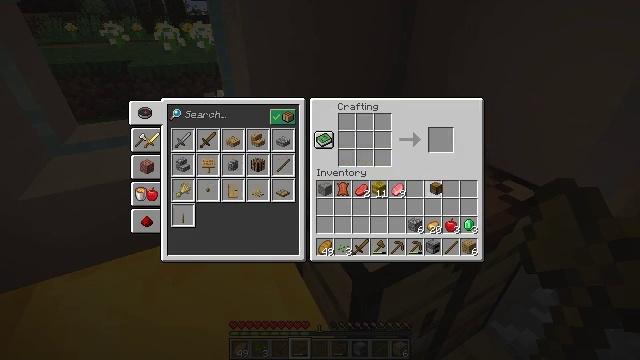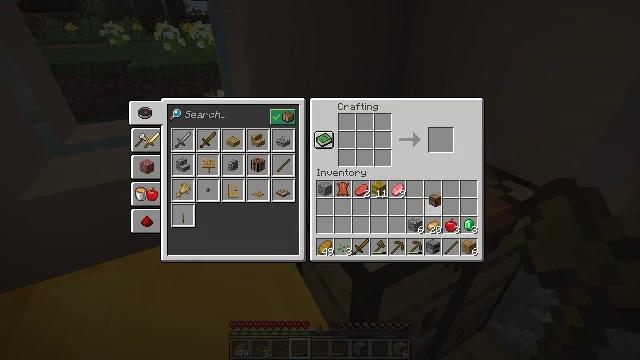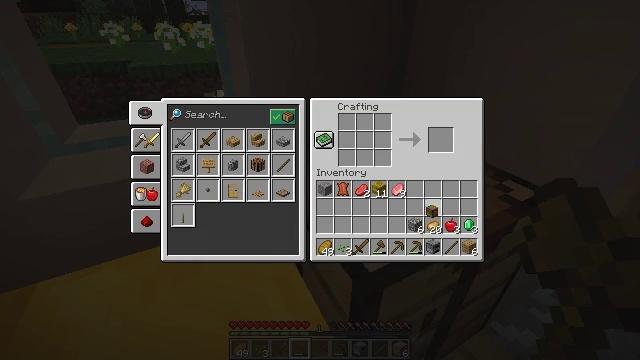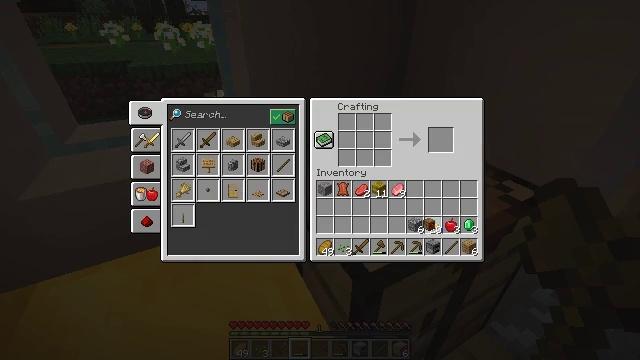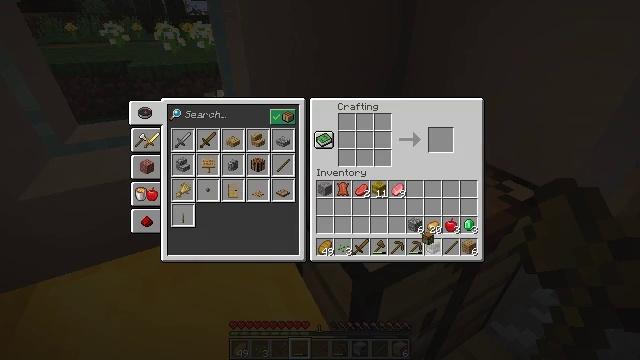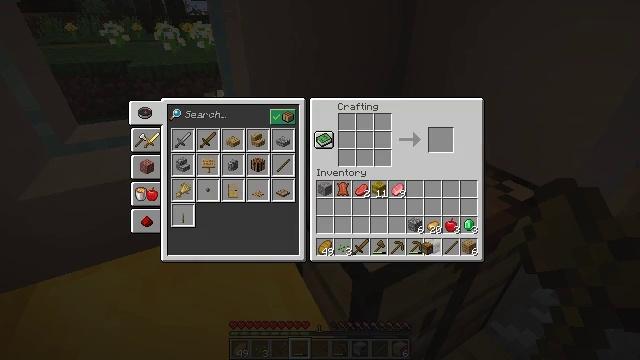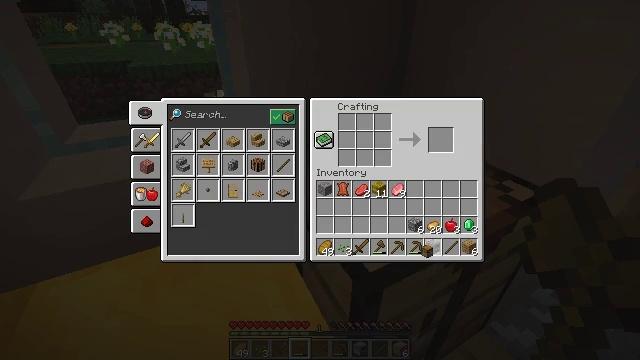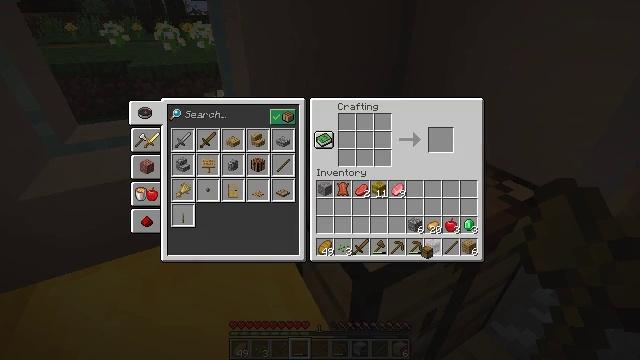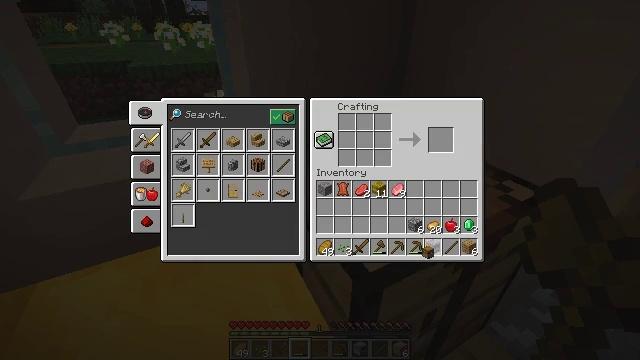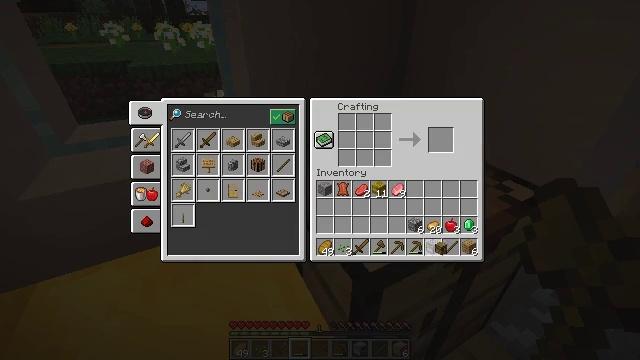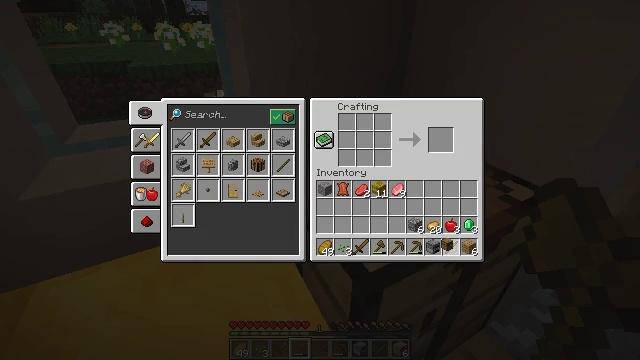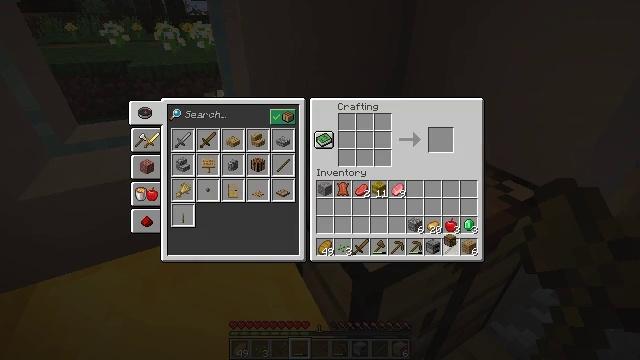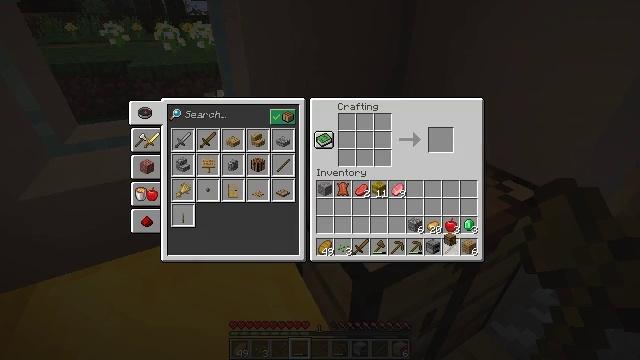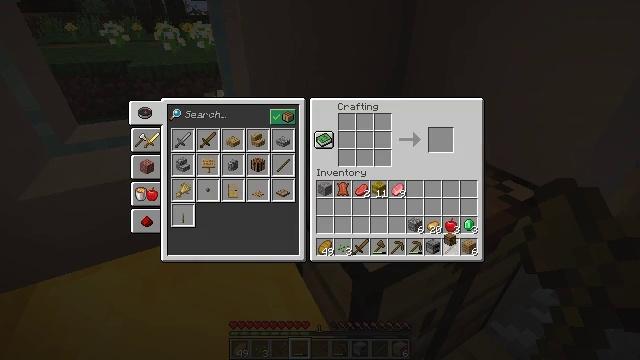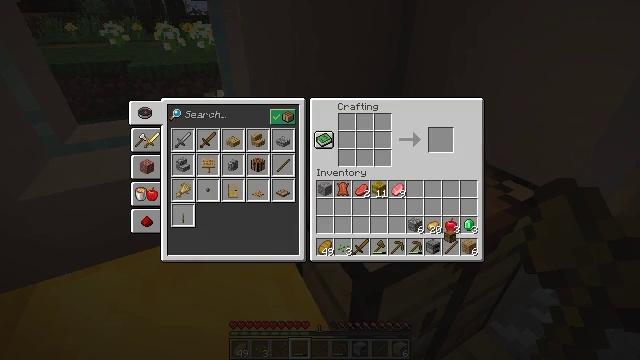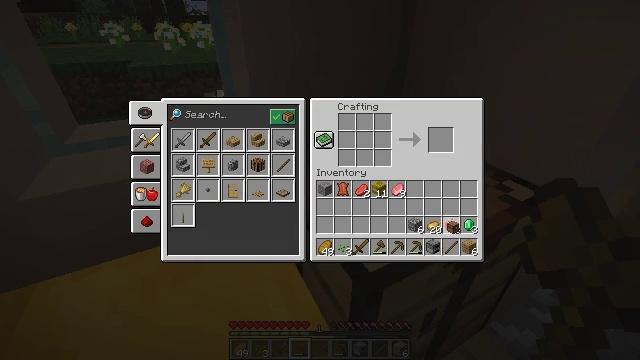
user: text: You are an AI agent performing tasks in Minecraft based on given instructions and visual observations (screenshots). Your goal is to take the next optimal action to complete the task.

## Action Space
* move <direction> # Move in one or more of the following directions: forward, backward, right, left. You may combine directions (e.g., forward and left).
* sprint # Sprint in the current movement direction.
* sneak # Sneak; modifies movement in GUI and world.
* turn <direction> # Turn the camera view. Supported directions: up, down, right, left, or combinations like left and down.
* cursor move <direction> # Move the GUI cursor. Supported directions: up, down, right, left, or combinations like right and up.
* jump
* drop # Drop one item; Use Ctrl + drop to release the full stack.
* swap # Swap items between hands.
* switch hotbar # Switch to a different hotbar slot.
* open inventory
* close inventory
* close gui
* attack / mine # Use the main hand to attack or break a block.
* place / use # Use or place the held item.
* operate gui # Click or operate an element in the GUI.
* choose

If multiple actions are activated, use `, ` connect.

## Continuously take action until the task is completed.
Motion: motion action
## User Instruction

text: Attack the oak stairs to recycle them.
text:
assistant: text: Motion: cursor move down, open gui
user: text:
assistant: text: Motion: cursor move down
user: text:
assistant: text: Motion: cursor move down
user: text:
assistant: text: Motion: cursor move down
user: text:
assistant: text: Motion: cursor move down
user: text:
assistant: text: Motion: no_op
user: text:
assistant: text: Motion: no_op
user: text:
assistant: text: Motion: no_op
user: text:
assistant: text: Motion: cursor move right
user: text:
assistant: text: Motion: no_op
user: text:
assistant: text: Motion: no_op
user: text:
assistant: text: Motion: no_op
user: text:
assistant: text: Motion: no_op
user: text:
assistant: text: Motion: no_op
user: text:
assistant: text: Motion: cursor move up
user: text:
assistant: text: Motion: cursor move up
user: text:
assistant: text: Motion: no_op
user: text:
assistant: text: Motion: no_op
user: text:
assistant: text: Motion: no_op
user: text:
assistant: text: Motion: no_op
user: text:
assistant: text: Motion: cursor move right
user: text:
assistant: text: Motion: cursor move right and up
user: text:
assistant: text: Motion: cursor move up
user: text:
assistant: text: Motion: no_op
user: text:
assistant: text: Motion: operate gui
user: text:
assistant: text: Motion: operate gui
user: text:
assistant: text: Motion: operate gui
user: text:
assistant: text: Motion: no_op
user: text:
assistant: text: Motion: no_op
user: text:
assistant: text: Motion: no_op